Question: I have a toolbar and I want to add an 'ImageView' to its layout in xml. I want it to align right, instead of the default align left.
According to the <URL>:
> The application may add arbitrary child views to the Toolbar. They will appear at this position within the layout. If a child view's Toolbar.LayoutParams indicates a Gravity value of CENTER_HORIZONTAL the view will attempt to center within the available space remaining in the Toolbar after all other elements have been measured.
But I can't set the gravity on anything.
### My Layout
'''
<android.support.v7.widget.Toolbar
style="@style/ToolbarStyle"
xmlns:android="http://schemas.android.com/apk/res/android"
android:layout_width="match_parent"
android:layout_height="wrap_content"
android:background="?attr/colorPrimary"
android:minHeight="?attr/actionBarSize">
<ImageView
android:id="@+id/bluetoothState"
android:layout_width="wrap_content"
android:layout_height="wrap_content"
android:src="@drawable/ic_bluetooth_status_white"
android:contentDescription="@string/content_description_bluetooth_status"
android:padding="8dp"/>
</android.support.v7.widget.Toolbar>
'''

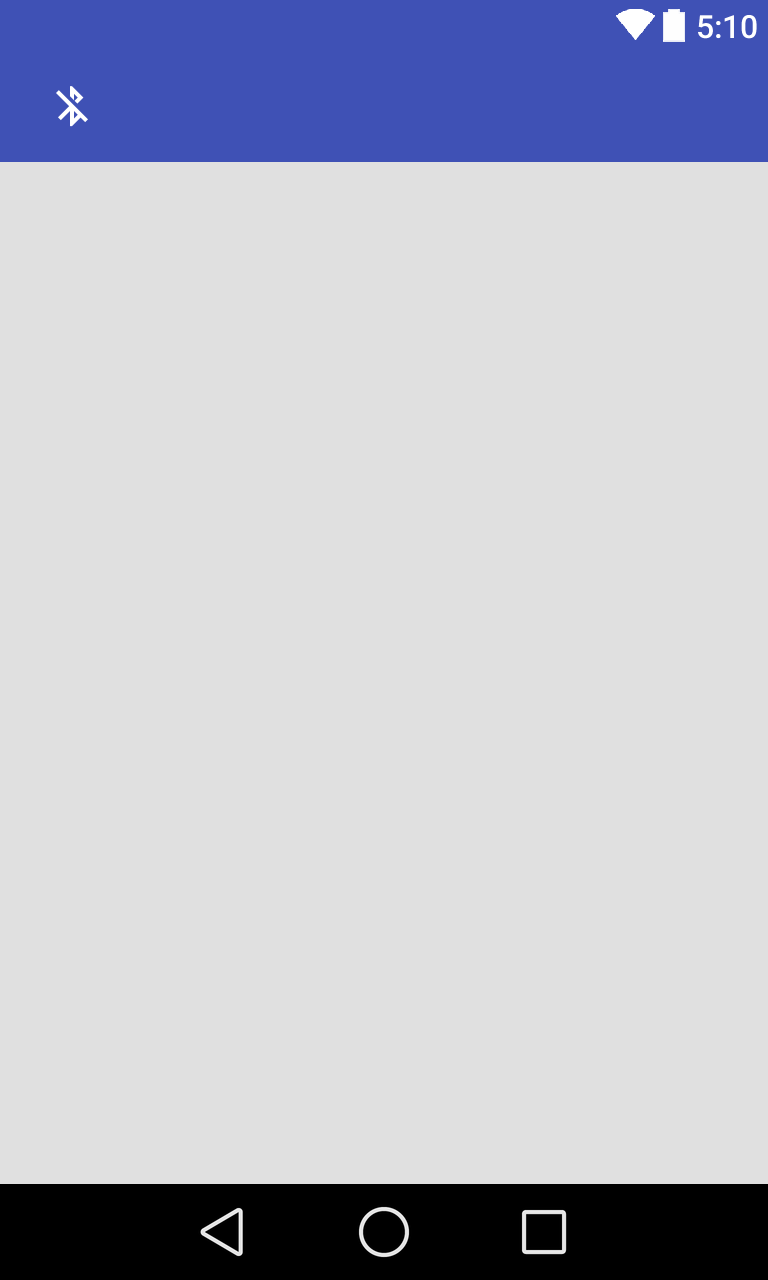
Answer: 'android:layout_gravity="right"' is the answer. Which the documentation the question links too even suggests. (well it mentions gravity, but not in the particular xml attribute way needed)
Anyway, the issue was Android Studio doesn't really suggest attributes for custom views. This includes 'android.support.v7.widget.Toolbar'. The tab won't list layout_gravity as an attribute and it won't auto complete it if you type it on the text tab.
Full example code below..
'''
<android.support.v7.widget.Toolbar
style="@style/ToolbarStyle"
xmlns:android="http://schemas.android.com/apk/res/android"
android:layout_width="match_parent"
android:layout_height="wrap_content"
android:background="?attr/colorPrimary"
android:minHeight="?attr/actionBarSize">
<ImageView
android:id="@+id/bluetoothState"
android:layout_width="wrap_content"
android:layout_height="wrap_content"
android:src="@drawable/ic_bluetooth_status_white"
android:contentDescription="@string/content_description_bluetooth_status"
android:padding="8dp"
android:layout_gravity="right"/>
</android.support.v7.widget.Toolbar>
'''